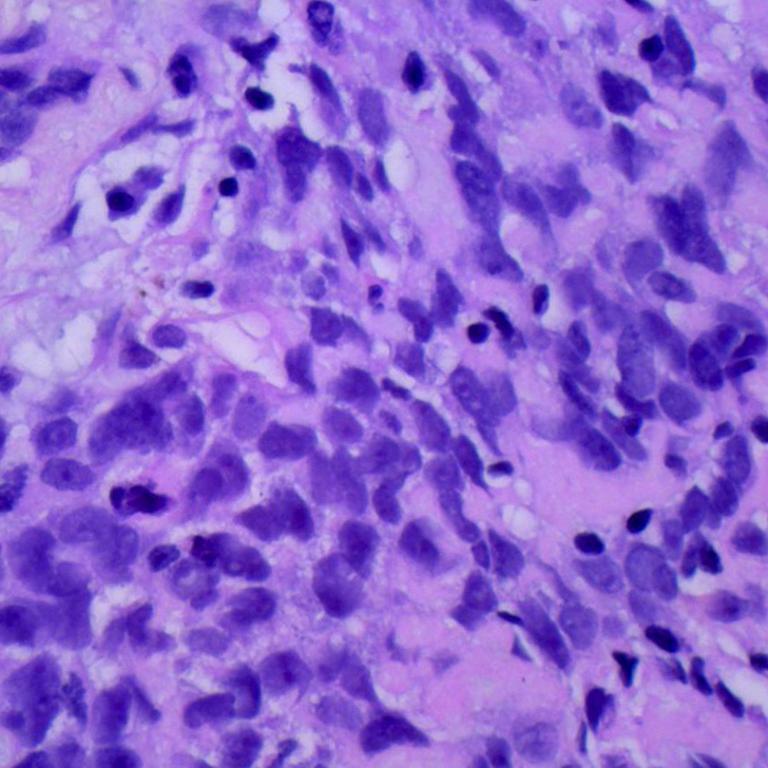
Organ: lung
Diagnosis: squamous carcinomas